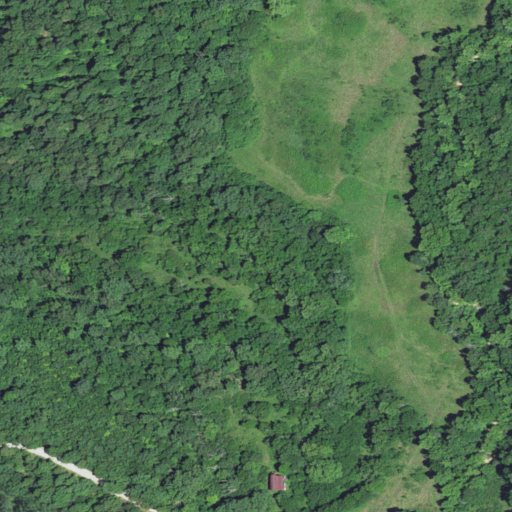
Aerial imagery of valley in Missouri named Beason Hollow containing deciduous forest, pasture, and open development